Question: Instead of spawning a separate command window as a child window, is it possible to host a command console as a child control of a form?
Example:

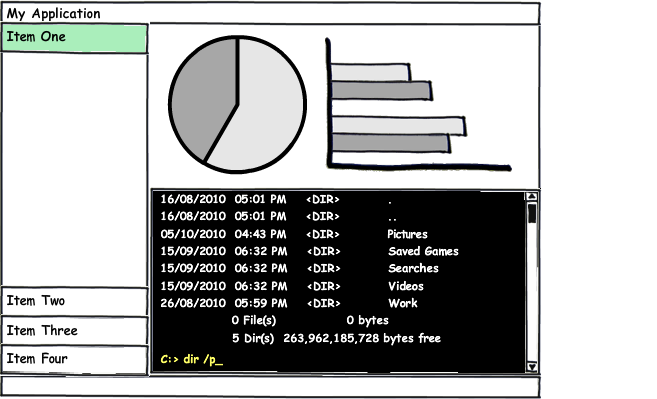
Answer: It is not possible to display the console window inside a form, but you can redirect the output of the console to your app and display it in your own control.
Have a look at <URL>.